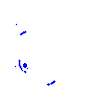
Particle: proton